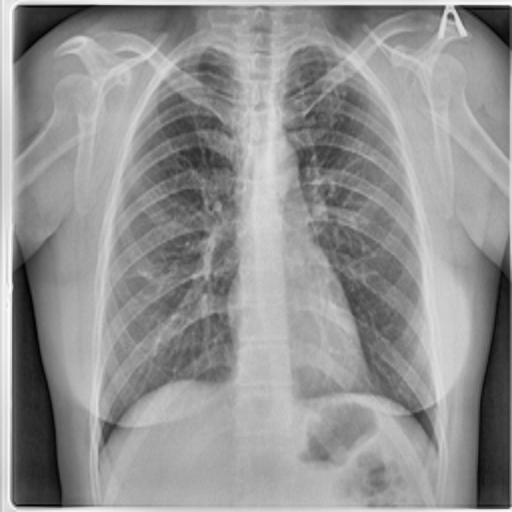
Finding: TUBERCULOSIS